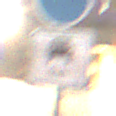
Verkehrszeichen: MehrfachbesetzePersonenkraftwagenFrei
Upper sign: Busssonderstreifen
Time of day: SunriseSunset
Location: Outdoor (Urban)
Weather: PartlyCloudy
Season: NotSpecified
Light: Artificial